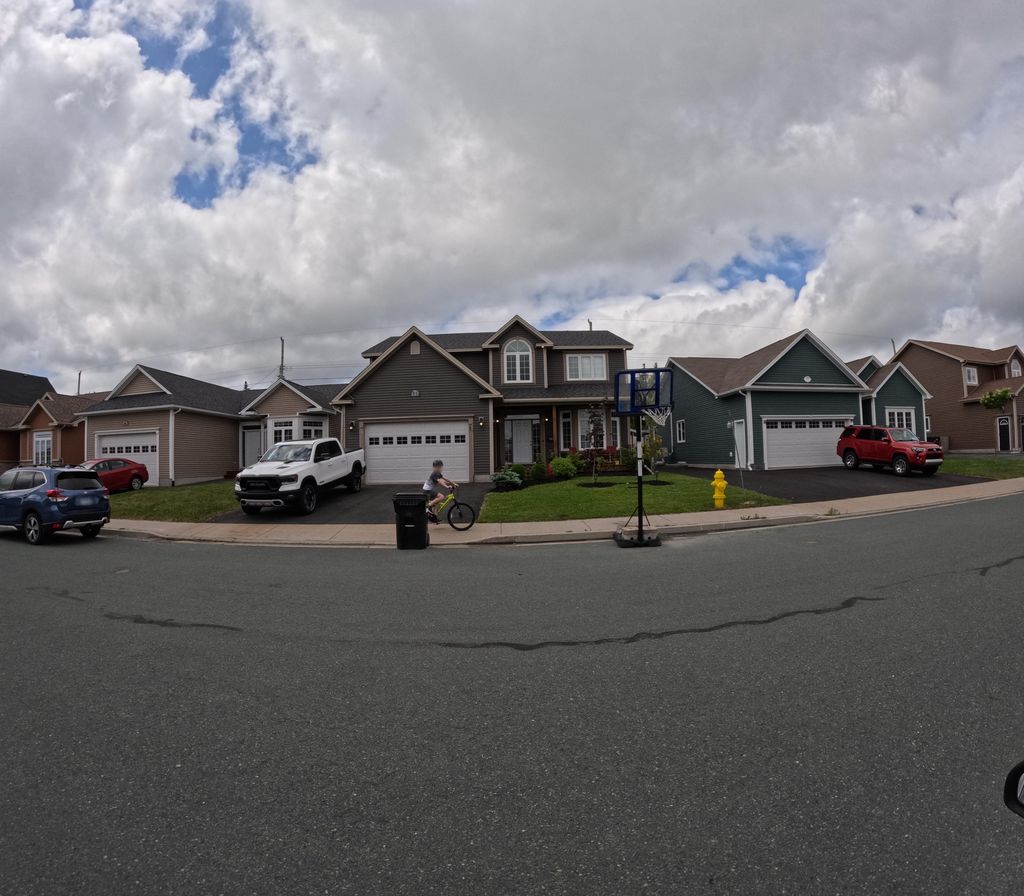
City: st_johns